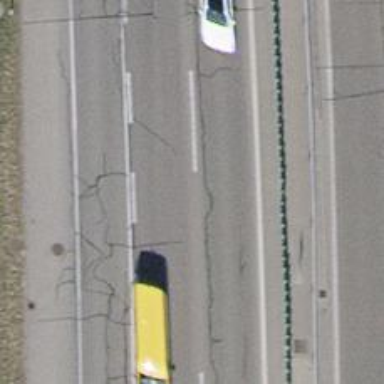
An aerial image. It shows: Asphalt motorway.